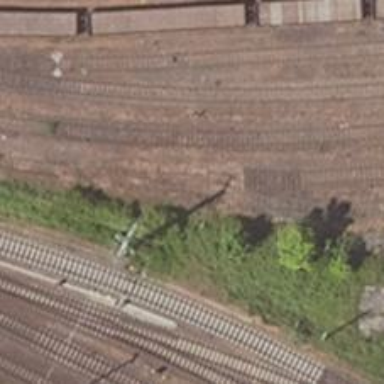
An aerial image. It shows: Railway yard in service.